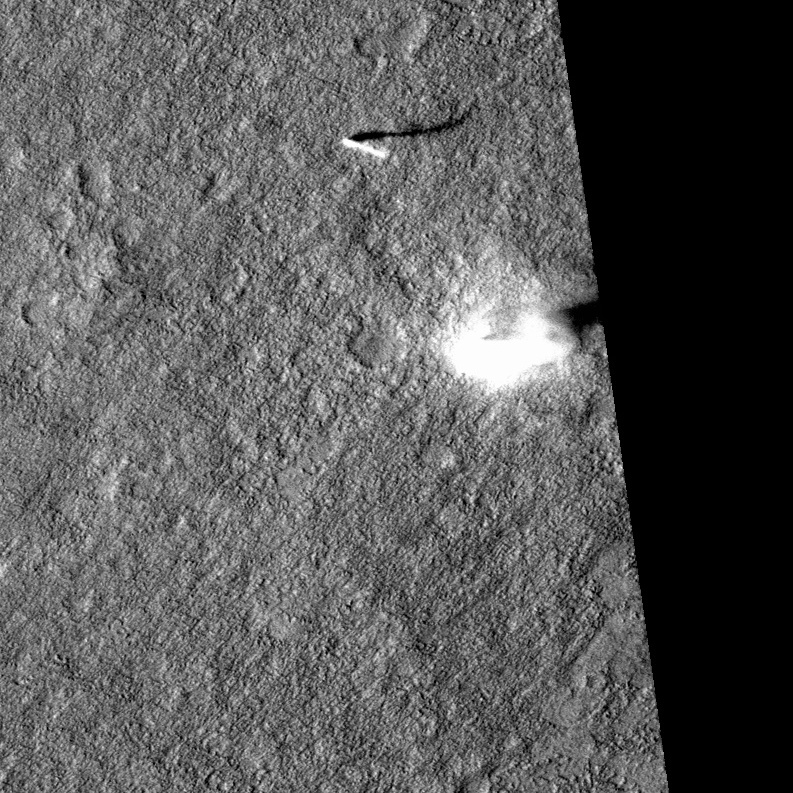
Label: dustdevil, dustdevil